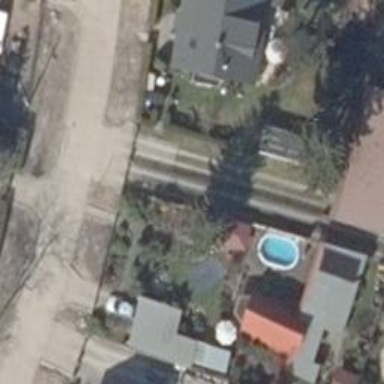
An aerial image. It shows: Driveway.